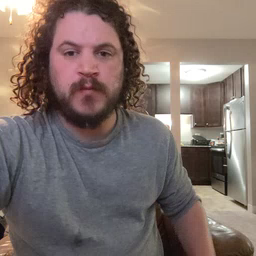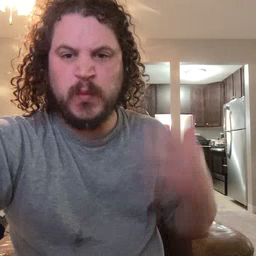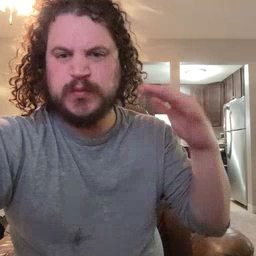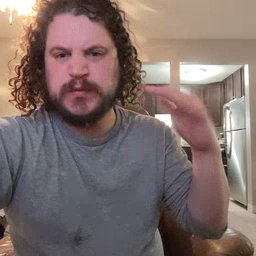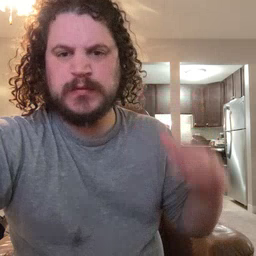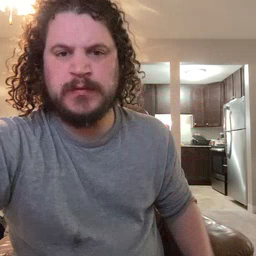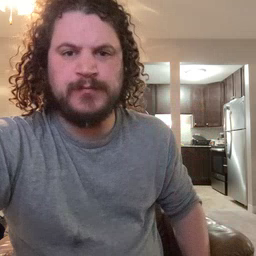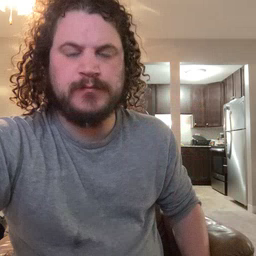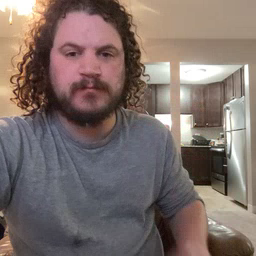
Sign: noisy